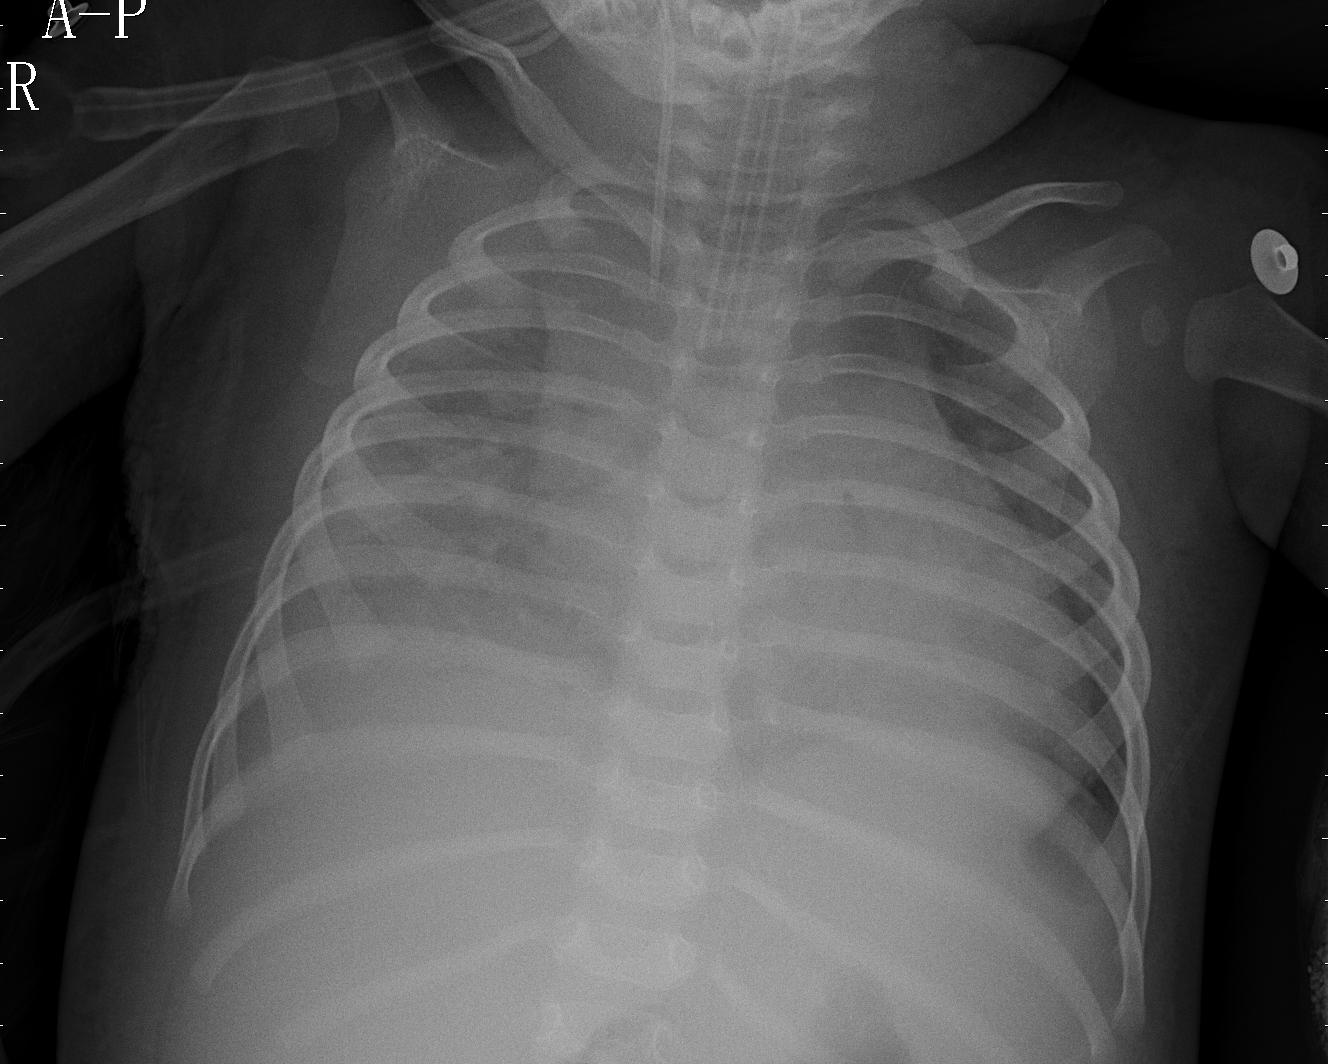
Diagnosis: PNEUMONIA